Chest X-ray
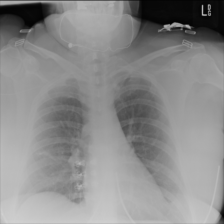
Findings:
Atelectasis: negative
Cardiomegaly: negative
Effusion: negative
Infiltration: negative
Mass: negative
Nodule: negative
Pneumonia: negative
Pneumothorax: negative
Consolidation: negative
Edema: negative
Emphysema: negative
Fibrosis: negative
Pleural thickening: negative
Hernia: negative